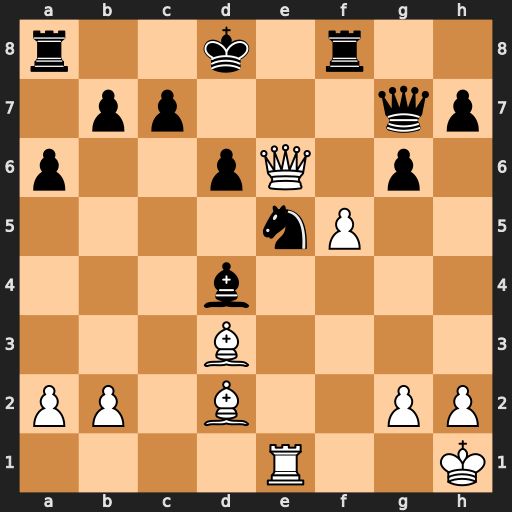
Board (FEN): r2k1r2/1pp3qp/p2pQ1p1/4nP2/3b4/3B4/PP1B2PP/4R2K
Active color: w
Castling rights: -
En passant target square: -
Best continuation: Bg5+ Qf6 Bxf6+